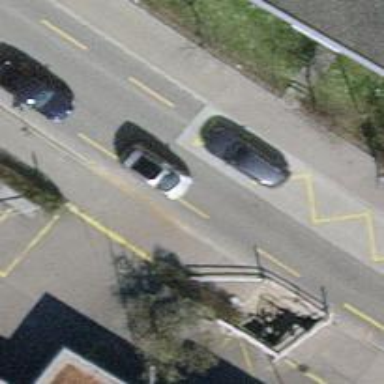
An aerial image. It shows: Bus stop with designated stop position for public transport.